Question: I was developing a 2d game. I have 8 maps. Maps are made from "wall" gameObject (I duplicated or copied them, yeah that was bad idea, and it's my first big, normal project). Now I need to change all of these "wall" component settings. I though I could make a prefab, so it would be easier later. Picture how my hierarchy looks like and what I need to change.

What I really want to do is to add 3DCollider to 2D "walls" so my particles would collide. Any help appreciated.
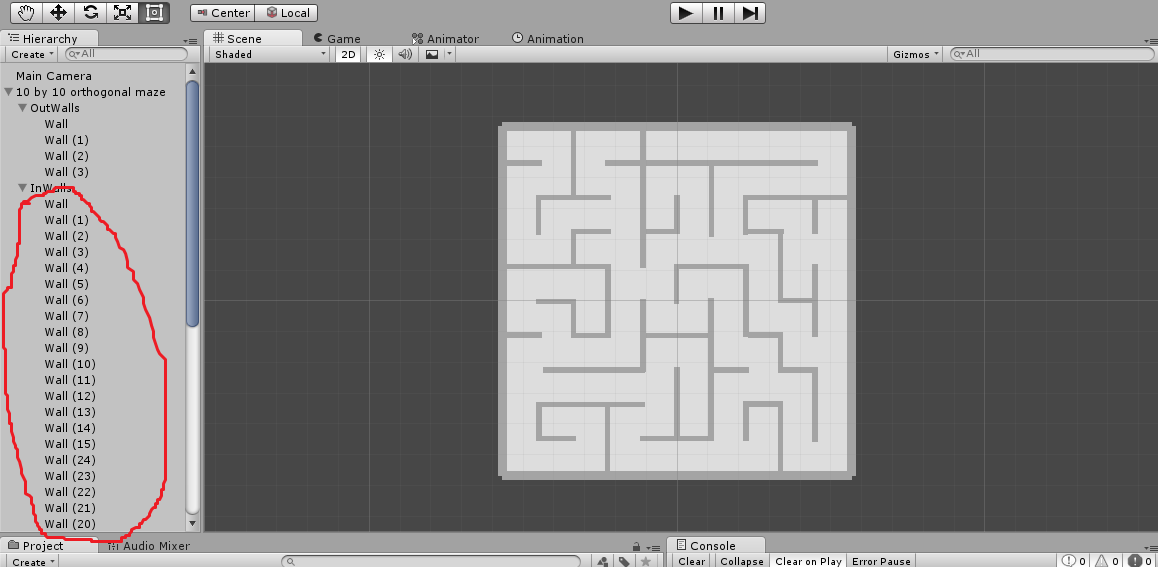
Answer: To make a prefab you have to drag your GameObject (wall) to your "Project" view.
Here is a tutorial.
<URL>
Sadly you cannot link this new prefab with the other wallxx objects.
So, you will have to do that for your own.
My recommendation is write a kind of map file. Then from the code create the structure to instantiate the wall objects on each position/orientation given by the file info. Could sounds a little bit complicated but at the end will save you a lot of time !